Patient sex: F
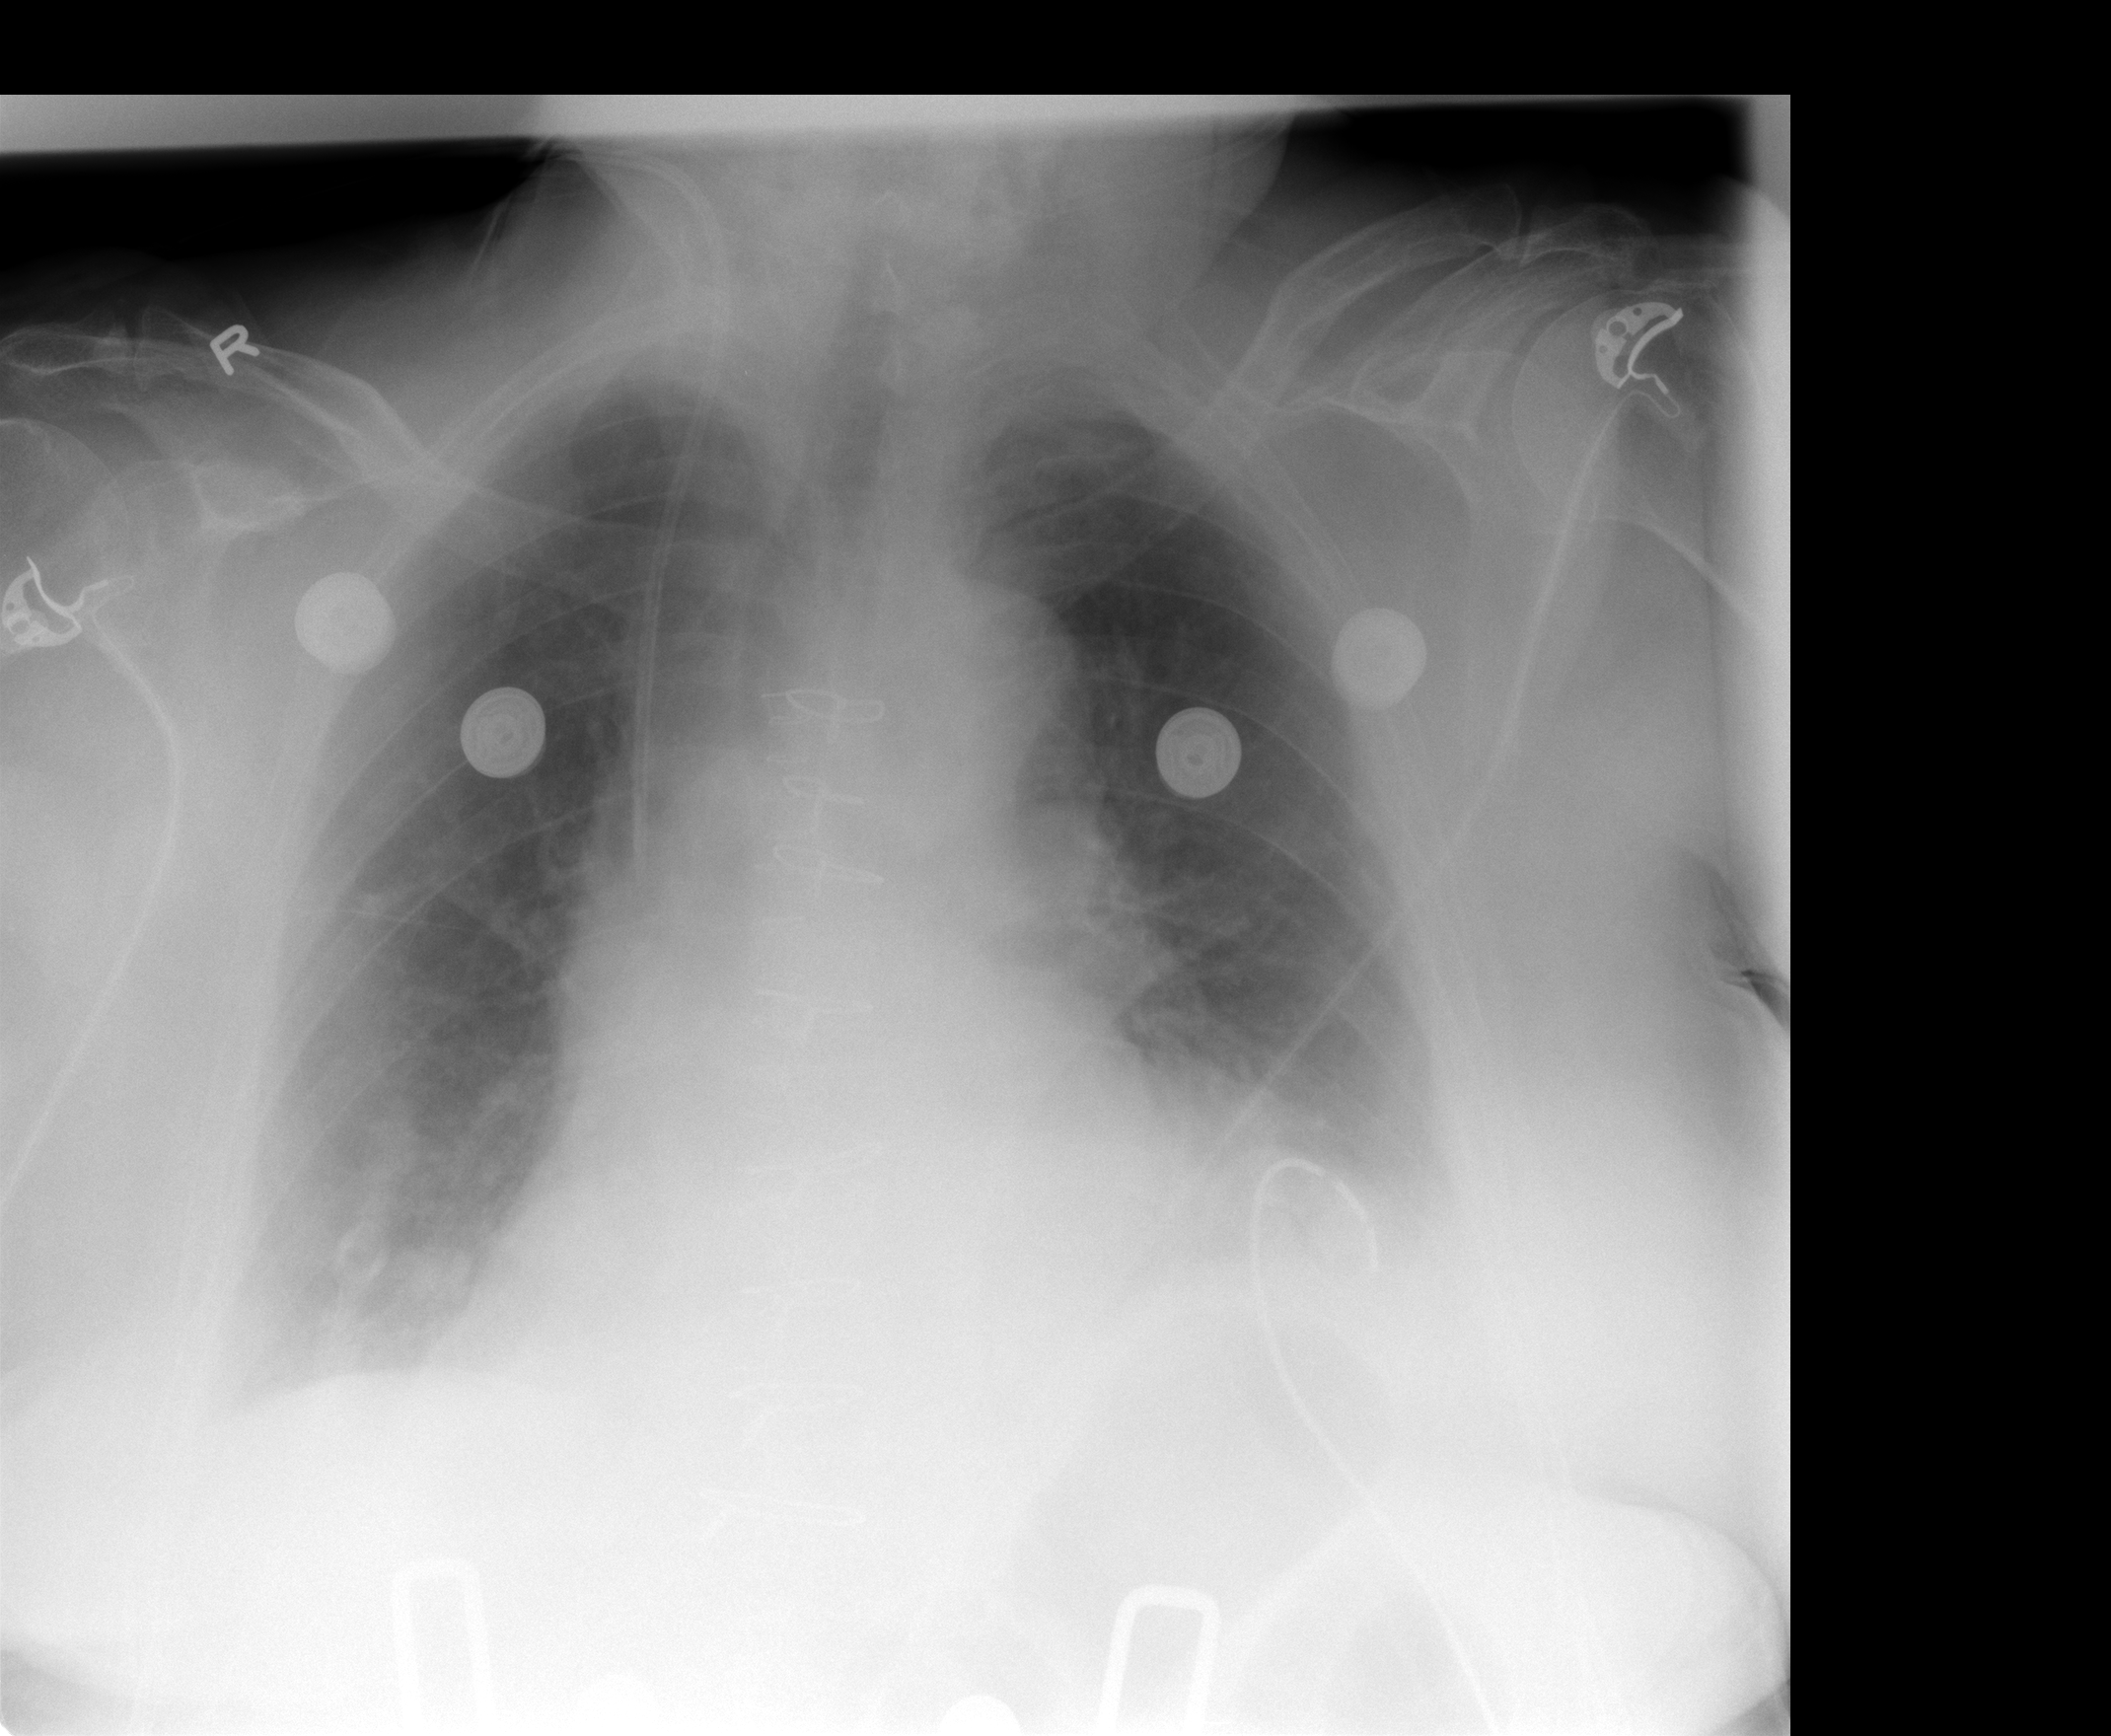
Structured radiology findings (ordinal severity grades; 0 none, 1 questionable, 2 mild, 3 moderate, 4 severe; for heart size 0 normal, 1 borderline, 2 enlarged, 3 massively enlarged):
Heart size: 1
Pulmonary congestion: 0
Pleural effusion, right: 1
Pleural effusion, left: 2
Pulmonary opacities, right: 0
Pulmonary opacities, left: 0
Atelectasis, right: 0
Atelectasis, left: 2